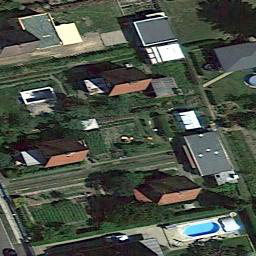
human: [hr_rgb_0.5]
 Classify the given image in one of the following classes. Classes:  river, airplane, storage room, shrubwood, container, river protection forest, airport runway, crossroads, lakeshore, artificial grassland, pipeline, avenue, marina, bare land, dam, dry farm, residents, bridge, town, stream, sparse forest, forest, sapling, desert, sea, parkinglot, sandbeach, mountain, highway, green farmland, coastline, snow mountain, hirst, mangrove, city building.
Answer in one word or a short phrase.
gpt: residents